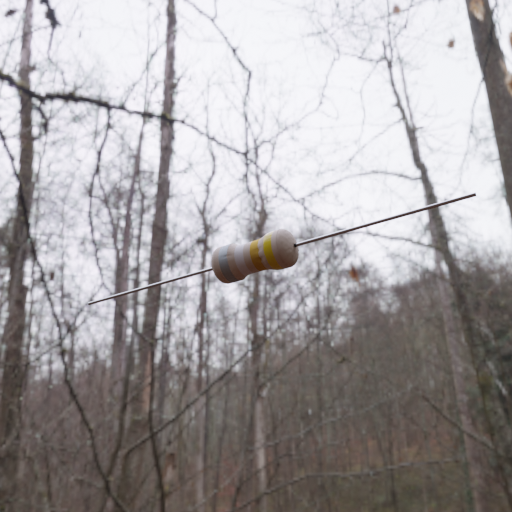
Resistor colour bands (in order): silver, white, gold, yellow